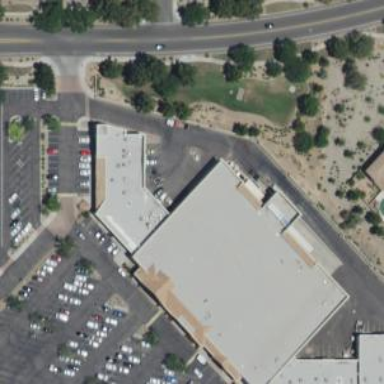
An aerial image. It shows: Pharmacy providing healthcare services.